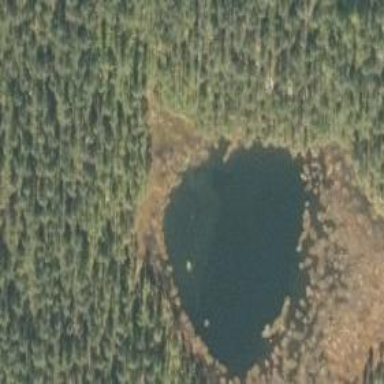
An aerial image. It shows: Lake with natural water.